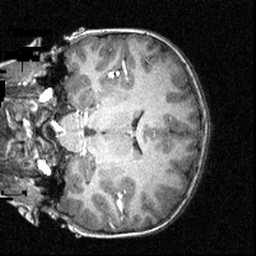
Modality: T1w
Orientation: coronal
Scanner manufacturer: siemens
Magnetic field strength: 3 T
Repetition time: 1.57 s
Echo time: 0.00304 s